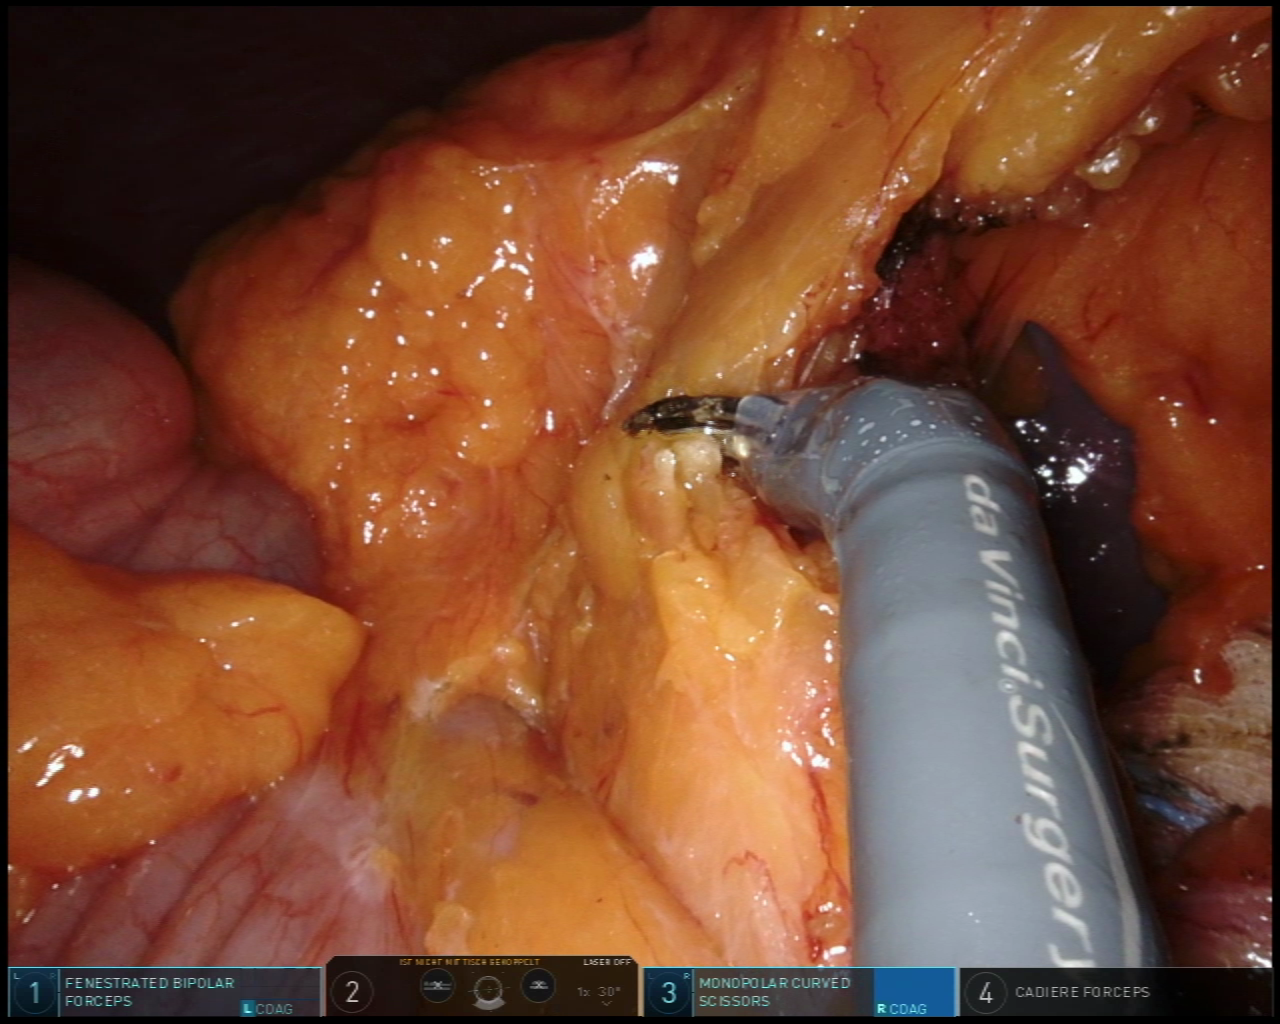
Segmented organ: spleen
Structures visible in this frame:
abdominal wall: yes
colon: yes
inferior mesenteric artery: no
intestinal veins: no
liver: no
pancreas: no
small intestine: no
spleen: yes
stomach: no
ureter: no
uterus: no
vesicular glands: no